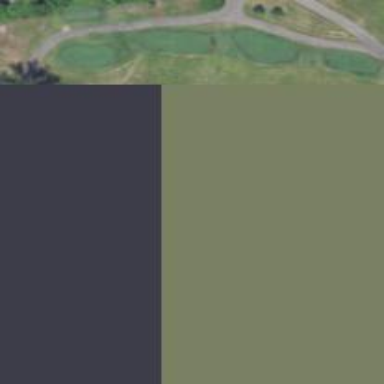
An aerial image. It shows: Path for golf carts.